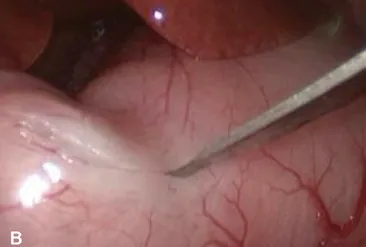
B
) Operative photo of laparoscopic view showing the myringotomy knife incising the pyloric mass of the pylorus.
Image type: medical_photograph (other_medical_photograph)